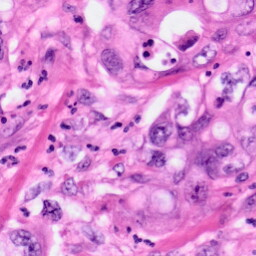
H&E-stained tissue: Pancreatic